The plot shows how the frequency content of a bearing vibration signal evolves over time (STFT spectrogram). What is the most likely bearing condition (normal, inner_race, outer_race, ball)?
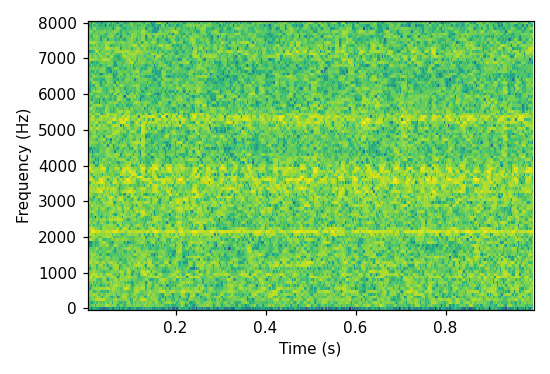
Answer: inner_race